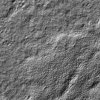
Atmospheric dust classification: not_dusty